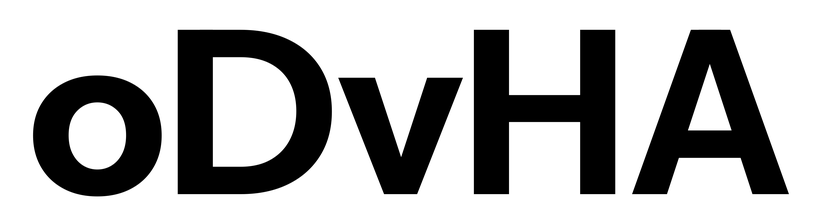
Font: InstrumentSans_Bold